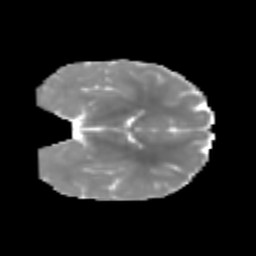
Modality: MD
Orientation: coronal
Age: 7
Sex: male
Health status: healthy